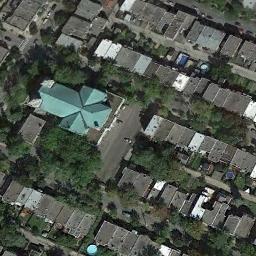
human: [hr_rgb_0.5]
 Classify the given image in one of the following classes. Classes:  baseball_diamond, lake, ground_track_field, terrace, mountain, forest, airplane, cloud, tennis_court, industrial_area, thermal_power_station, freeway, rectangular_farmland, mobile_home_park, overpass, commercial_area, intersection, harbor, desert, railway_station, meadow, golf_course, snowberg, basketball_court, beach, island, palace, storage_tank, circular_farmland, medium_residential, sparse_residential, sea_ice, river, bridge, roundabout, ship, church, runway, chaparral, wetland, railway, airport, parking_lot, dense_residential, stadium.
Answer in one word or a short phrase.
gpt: church